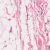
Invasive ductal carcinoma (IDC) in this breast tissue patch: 0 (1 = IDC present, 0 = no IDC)